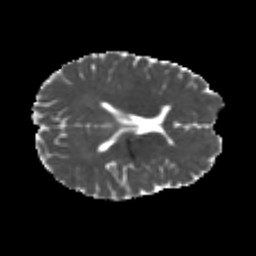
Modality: MD
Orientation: axial
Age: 24
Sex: male
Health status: healthy
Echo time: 0.074 s